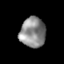
Tissue: skin
Cell type: Epithelial cells
Senescence score: 0.2334
Nuclear area (px): 753
Mean DAPI intensity: 139.017